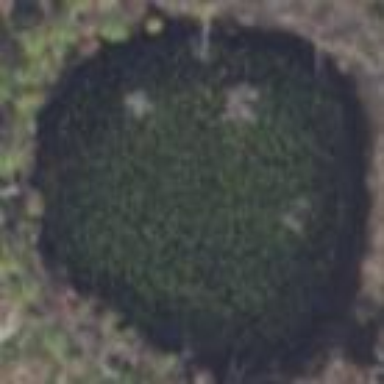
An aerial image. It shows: Pond surrounded by natural water.